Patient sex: M
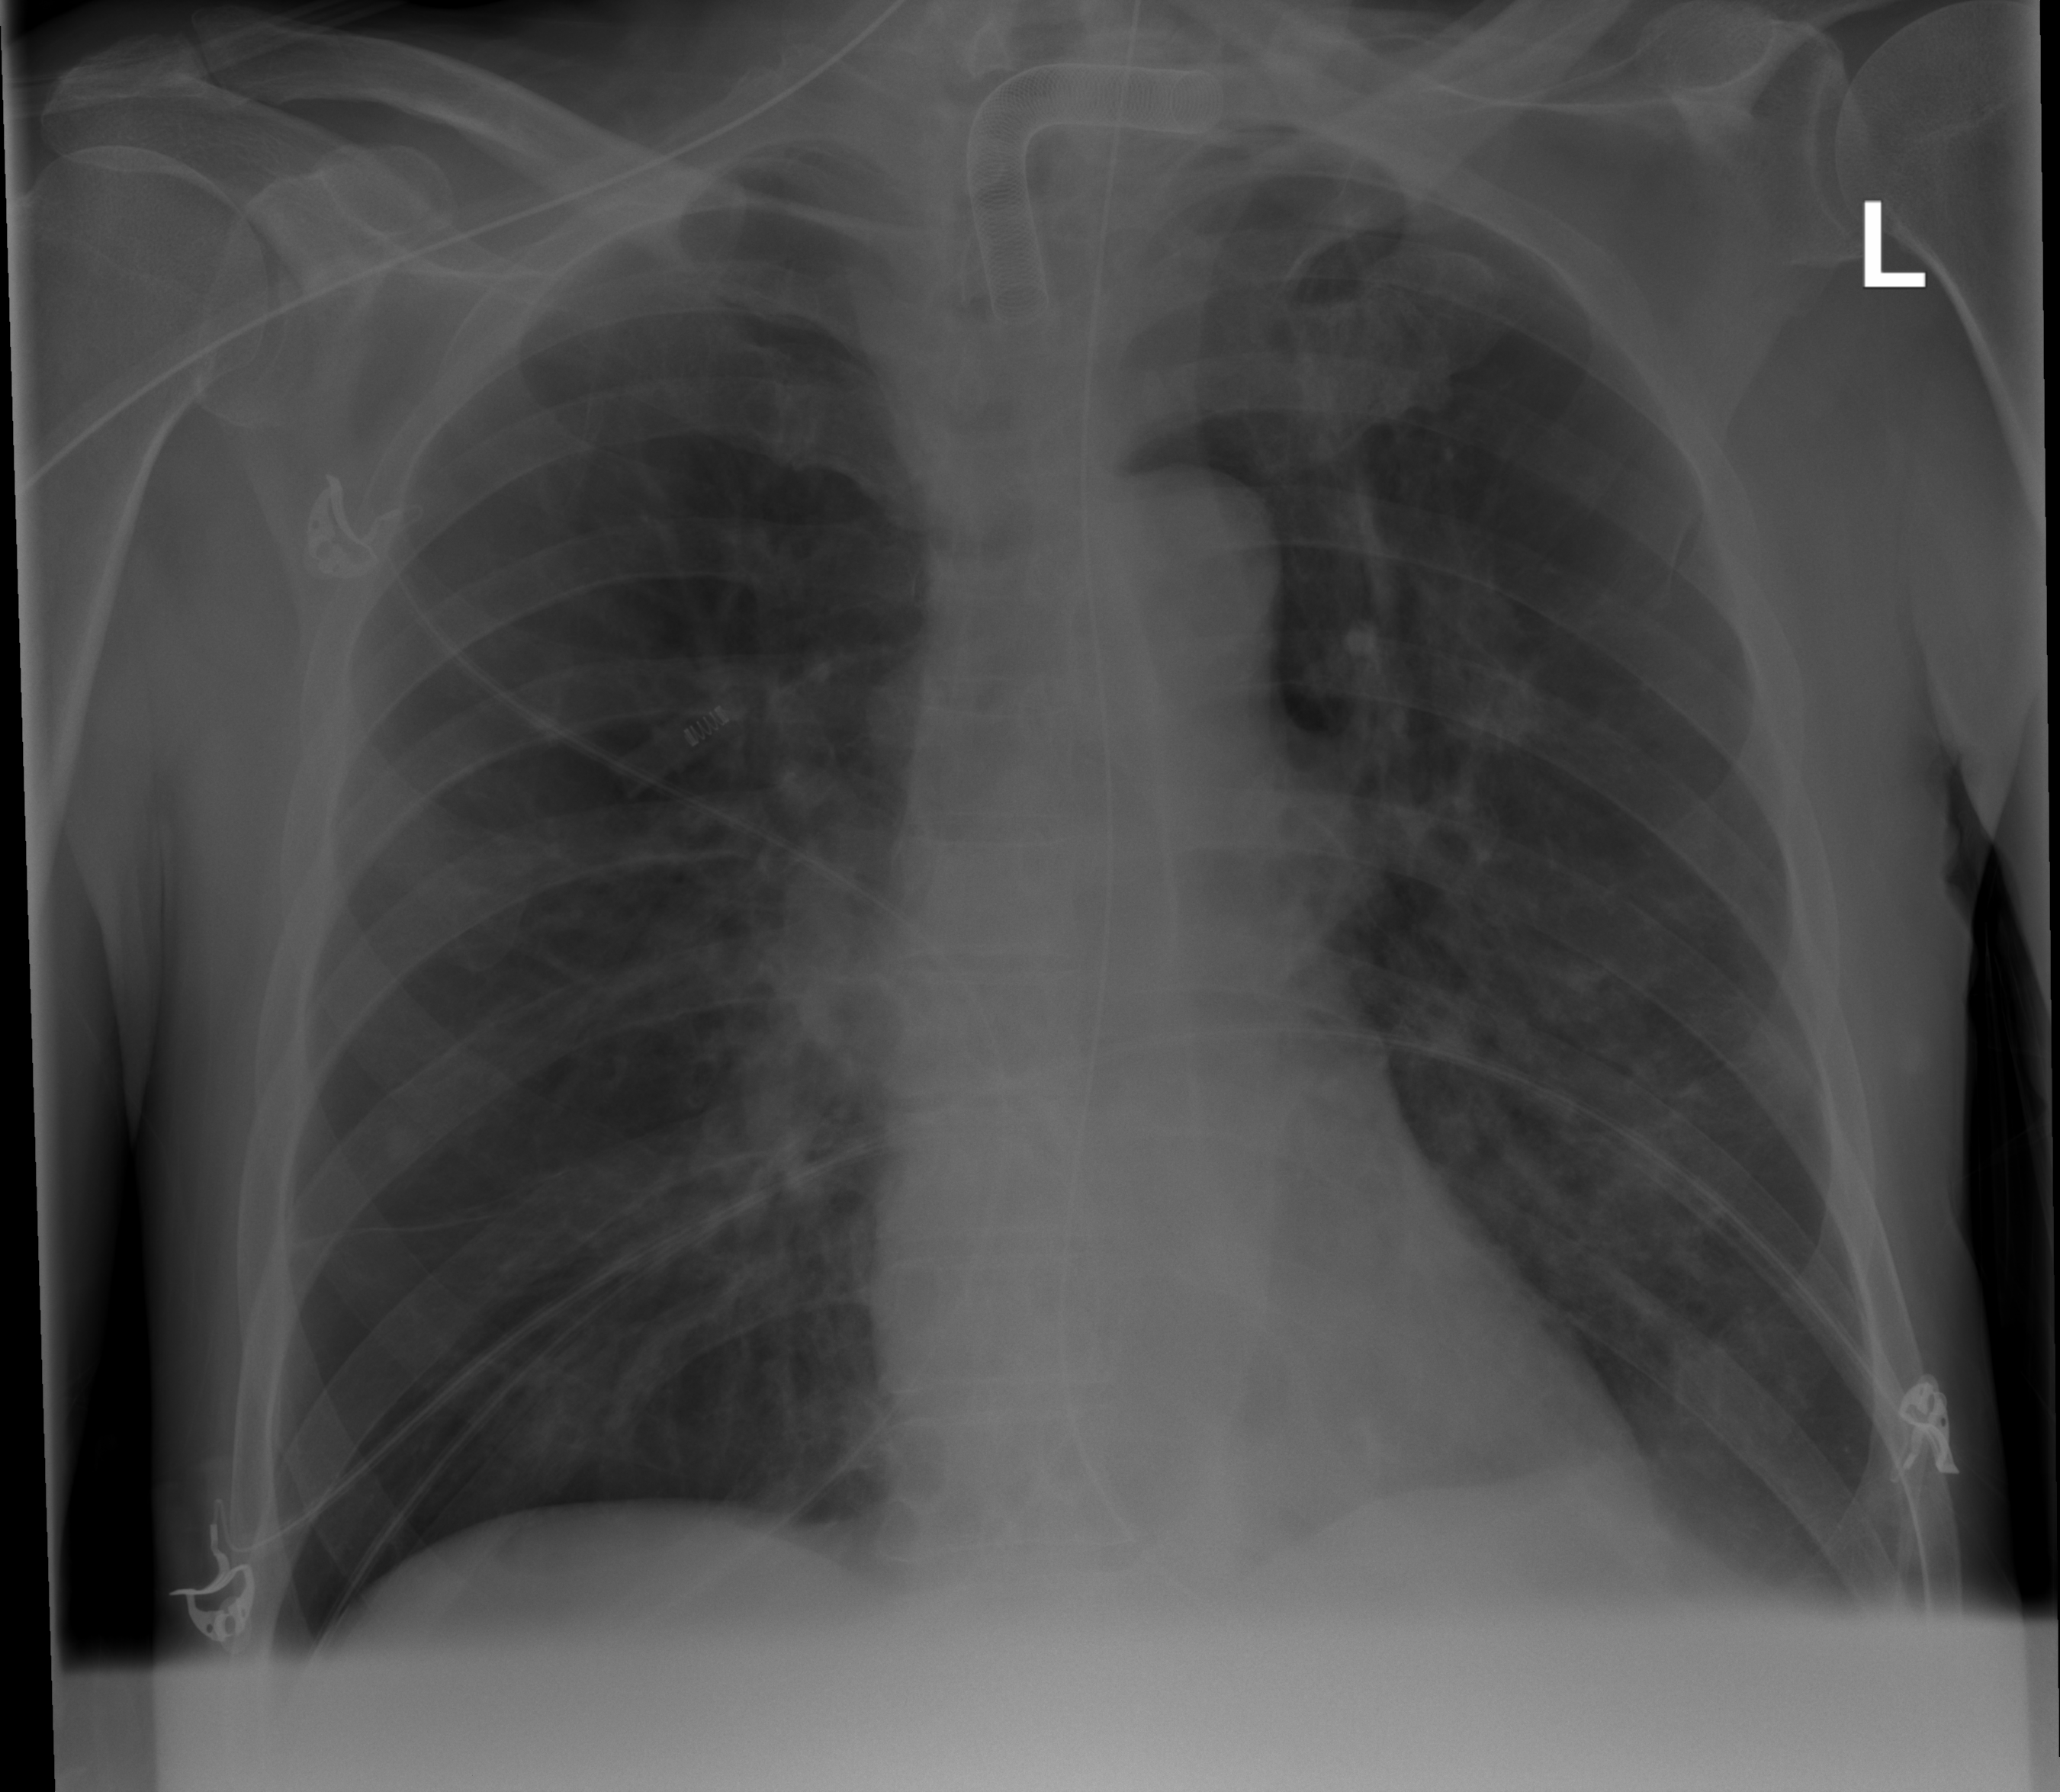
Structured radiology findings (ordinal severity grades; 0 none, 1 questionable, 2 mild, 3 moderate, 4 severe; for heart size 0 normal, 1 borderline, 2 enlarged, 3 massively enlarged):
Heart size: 0
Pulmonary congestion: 0
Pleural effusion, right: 0
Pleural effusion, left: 0
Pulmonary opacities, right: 2
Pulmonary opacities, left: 2
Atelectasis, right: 0
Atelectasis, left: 0